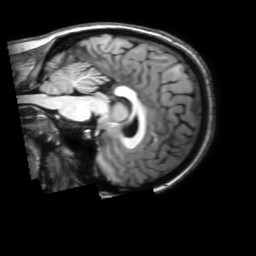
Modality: T1w
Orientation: sagittal
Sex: female
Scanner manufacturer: philips
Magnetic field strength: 3 T
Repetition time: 0.01236 s
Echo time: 0.00348 s